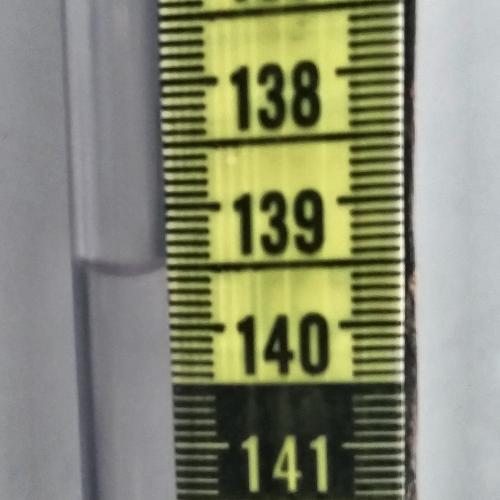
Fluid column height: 139.5 cm